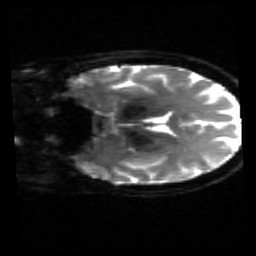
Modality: sbref
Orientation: coronal
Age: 50
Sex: female
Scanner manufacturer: siemens
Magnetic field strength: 3 T
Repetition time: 4.71 s
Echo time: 0.0906 s